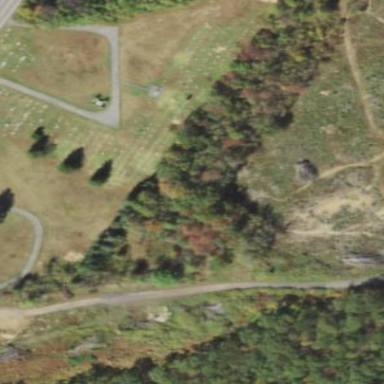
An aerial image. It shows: Cemetery.